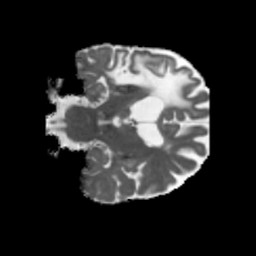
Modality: MD
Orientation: coronal
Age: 52
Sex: male
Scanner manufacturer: siemens
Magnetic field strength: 3 T
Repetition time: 5.47 s
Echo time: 0.0854 s